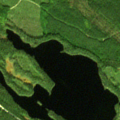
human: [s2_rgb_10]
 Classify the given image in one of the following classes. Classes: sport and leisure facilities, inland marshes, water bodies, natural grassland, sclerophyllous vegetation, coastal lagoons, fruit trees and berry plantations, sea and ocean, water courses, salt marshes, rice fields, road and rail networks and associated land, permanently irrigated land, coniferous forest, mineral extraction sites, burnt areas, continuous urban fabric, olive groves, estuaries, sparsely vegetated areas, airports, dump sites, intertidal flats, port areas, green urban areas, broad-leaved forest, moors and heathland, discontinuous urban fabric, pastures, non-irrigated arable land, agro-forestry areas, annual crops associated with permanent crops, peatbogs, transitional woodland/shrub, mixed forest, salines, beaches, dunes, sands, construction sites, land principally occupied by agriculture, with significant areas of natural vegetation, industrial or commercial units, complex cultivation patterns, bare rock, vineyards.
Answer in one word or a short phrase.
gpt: coniferous forest, mixed forest, transitional woodland/shrub, water bodies